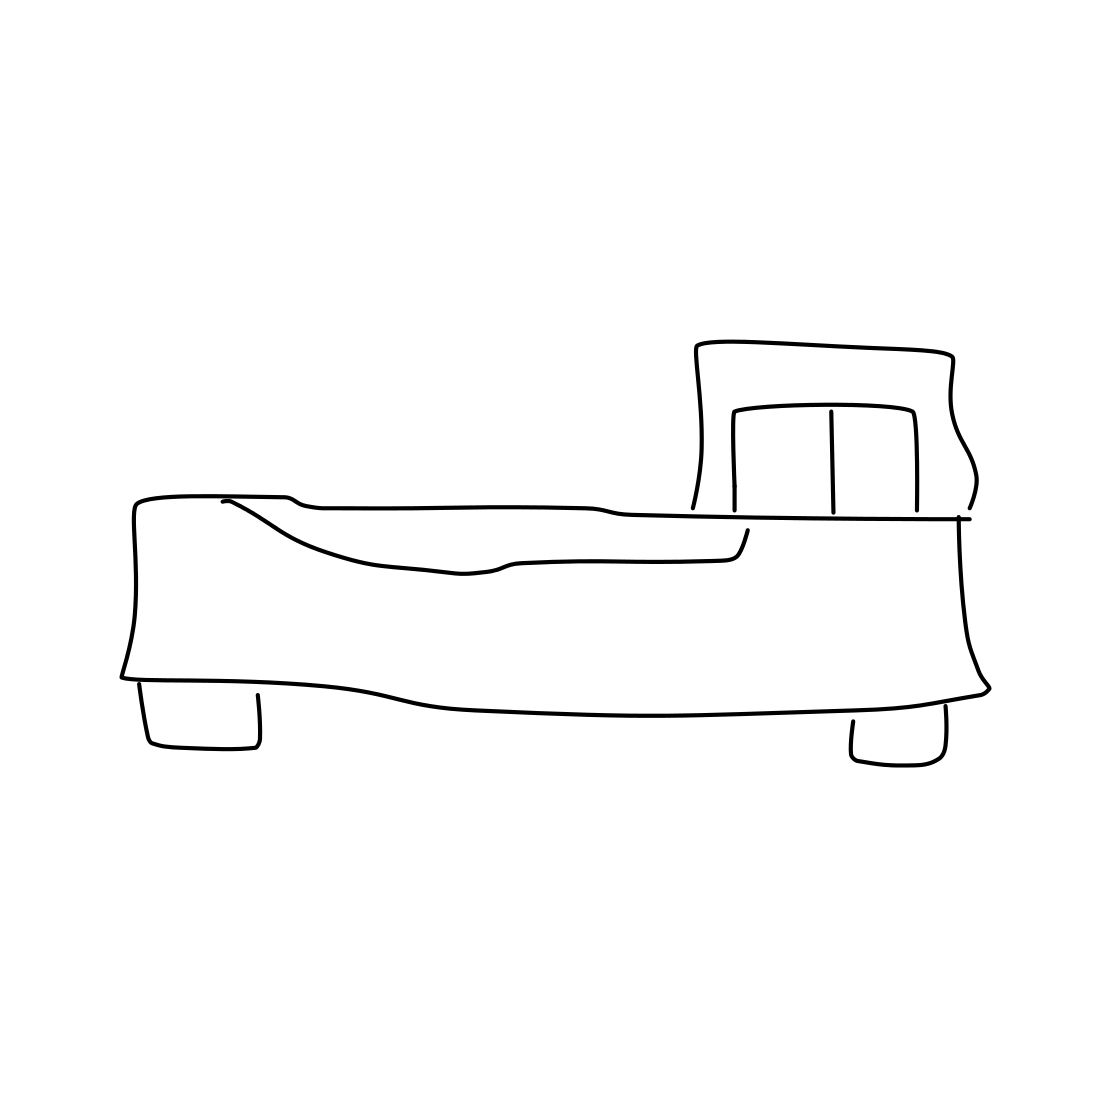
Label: bed